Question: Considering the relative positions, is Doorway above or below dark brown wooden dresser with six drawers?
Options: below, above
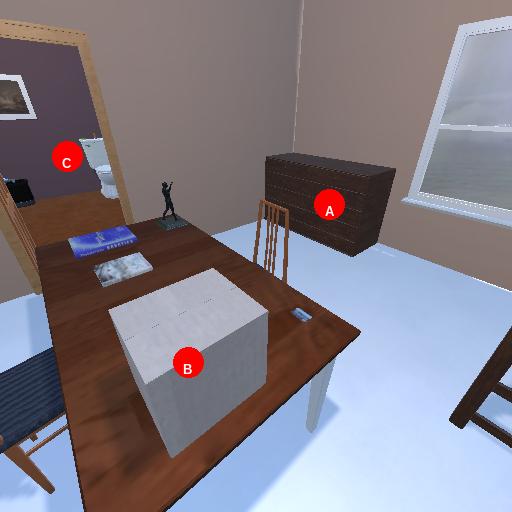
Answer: below